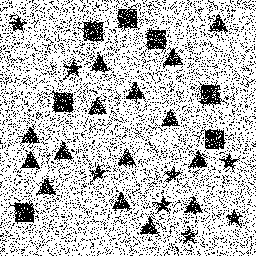
Squares: 7
Triangles: 15
Stars: 8
Total shapes: 30